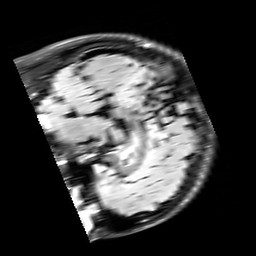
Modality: FLAIR
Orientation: sagittal
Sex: male
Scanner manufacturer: siemens
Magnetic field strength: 3 T
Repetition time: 10 s
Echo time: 0.09 s